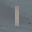
Label: 1